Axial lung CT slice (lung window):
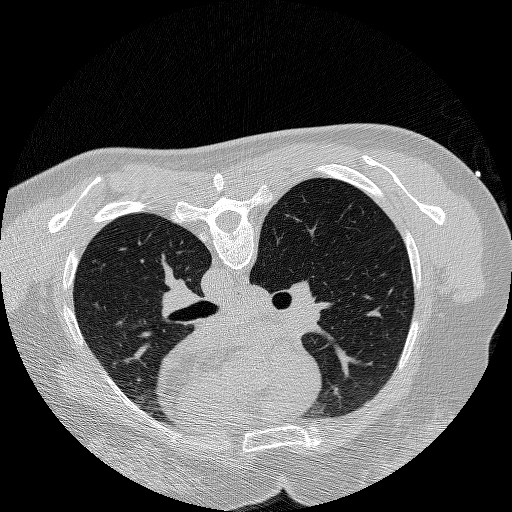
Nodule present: no